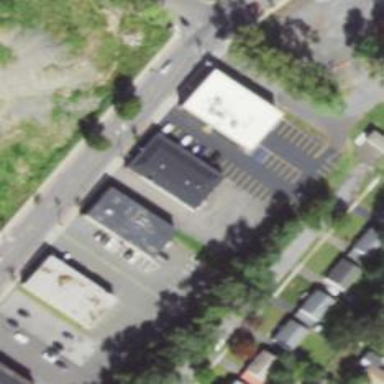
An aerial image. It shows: Parking area with surface.